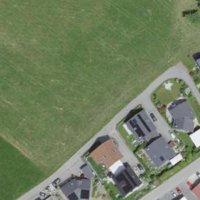
EUNIS habitat code: 52
Species observed at this site:
Lamium galeobdolon